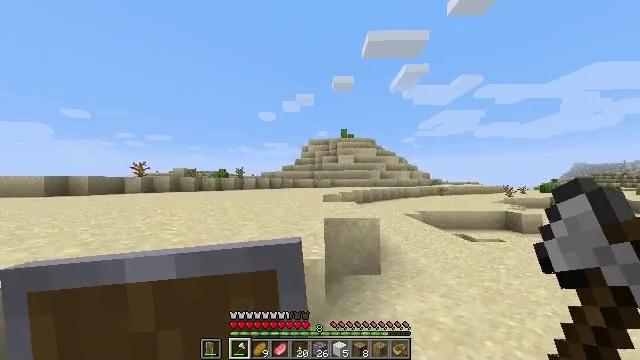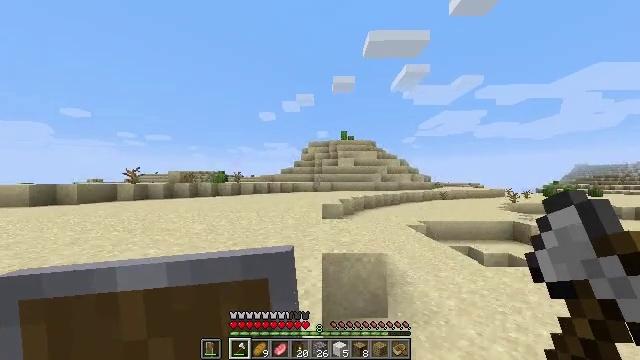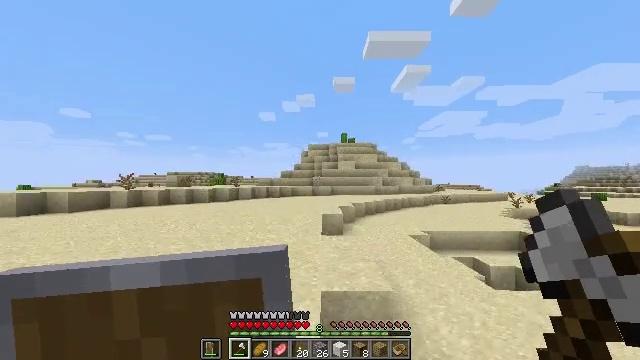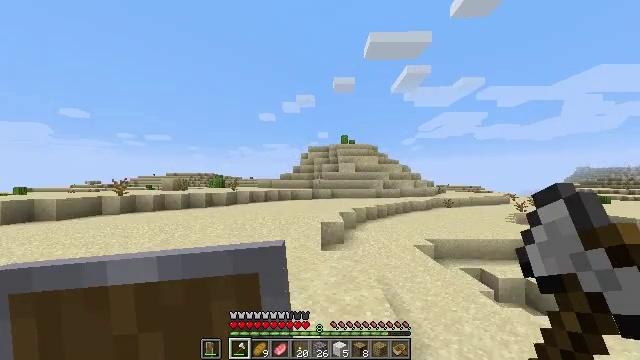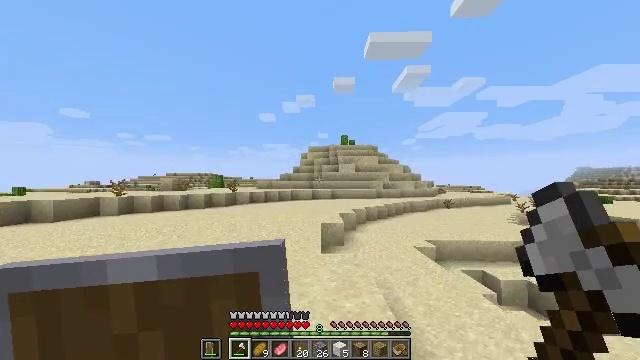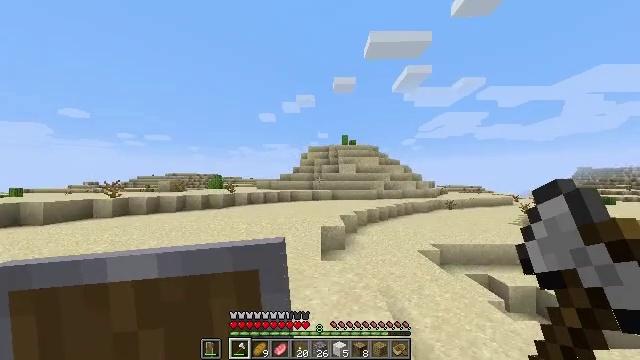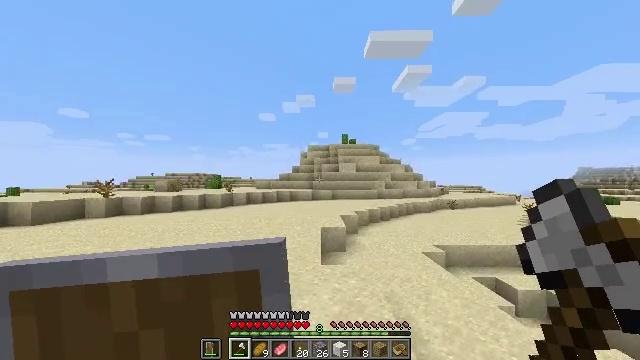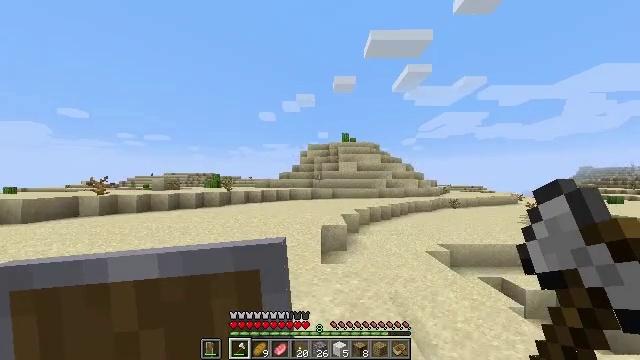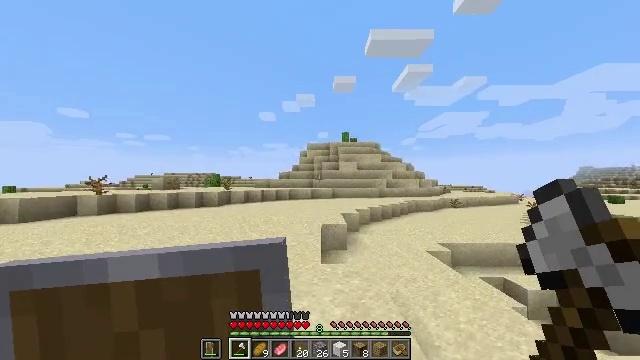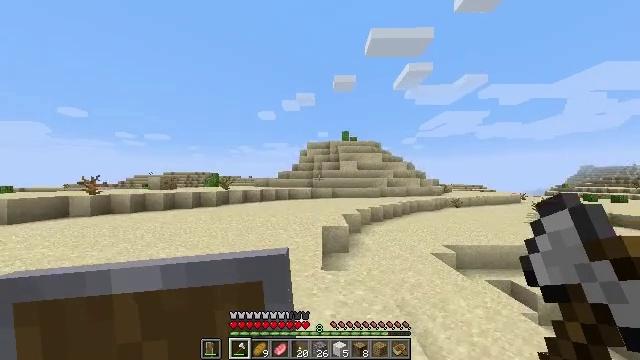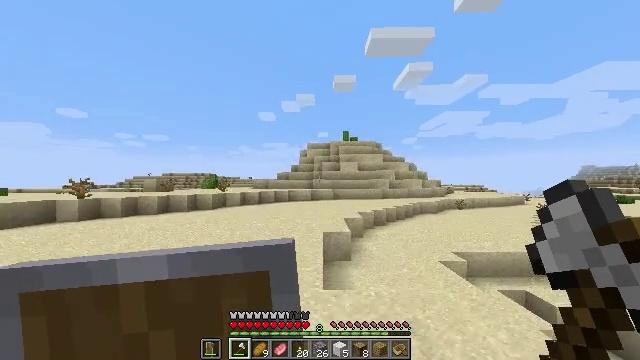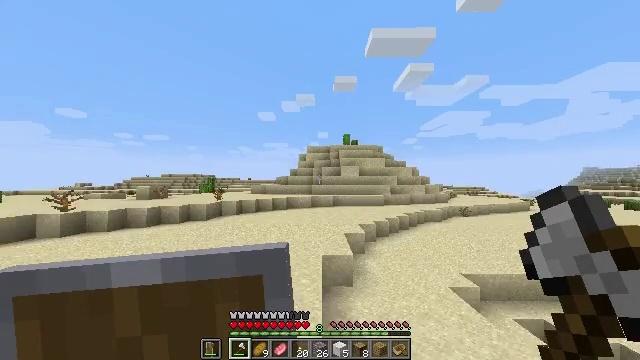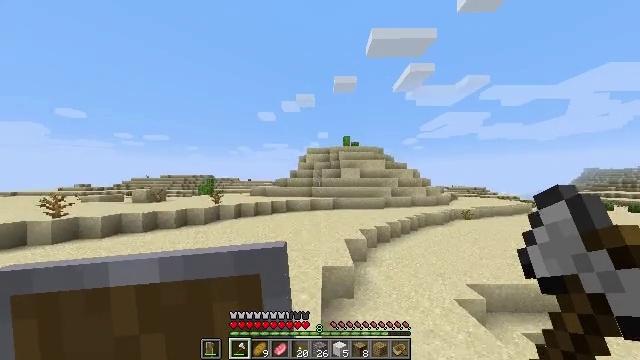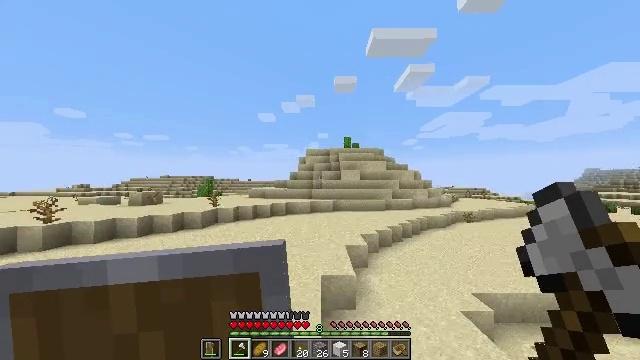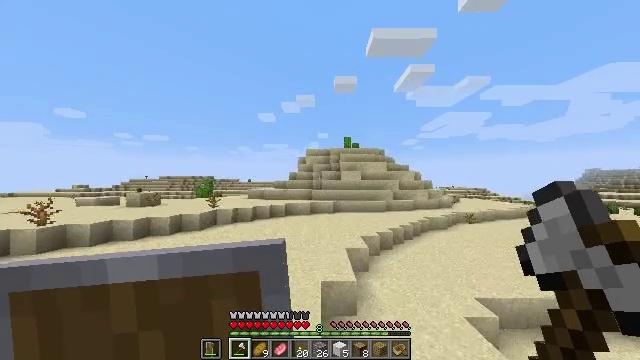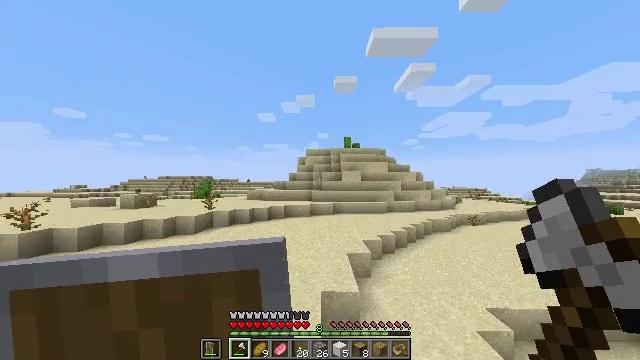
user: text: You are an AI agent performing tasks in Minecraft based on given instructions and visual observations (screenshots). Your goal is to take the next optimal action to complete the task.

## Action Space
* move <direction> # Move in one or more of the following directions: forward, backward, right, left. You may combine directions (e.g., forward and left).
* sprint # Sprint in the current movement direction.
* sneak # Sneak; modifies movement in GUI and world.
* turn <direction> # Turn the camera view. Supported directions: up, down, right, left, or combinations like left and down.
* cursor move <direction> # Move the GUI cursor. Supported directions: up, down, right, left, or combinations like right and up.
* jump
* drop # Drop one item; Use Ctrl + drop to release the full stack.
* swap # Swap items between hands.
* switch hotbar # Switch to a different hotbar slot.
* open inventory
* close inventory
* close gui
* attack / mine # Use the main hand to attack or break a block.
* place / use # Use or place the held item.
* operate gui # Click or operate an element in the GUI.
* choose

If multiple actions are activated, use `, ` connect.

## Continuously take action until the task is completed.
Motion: motion action
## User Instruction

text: Harvest the dead bush.
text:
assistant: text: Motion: move forward, jump
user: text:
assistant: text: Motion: move forward, jump
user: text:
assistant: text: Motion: move forward, jump
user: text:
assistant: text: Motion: move forward, jump
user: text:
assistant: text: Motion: move forward, jump
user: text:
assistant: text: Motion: move forward, jump
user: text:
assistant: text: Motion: move forward, jump
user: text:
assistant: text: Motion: move forward, jump
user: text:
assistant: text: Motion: move forward, jump
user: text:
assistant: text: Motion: move forward, jump
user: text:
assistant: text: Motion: move forward, jump
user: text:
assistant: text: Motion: move forward, jump
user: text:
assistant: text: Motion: move forward, jump
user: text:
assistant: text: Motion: move forward, jump
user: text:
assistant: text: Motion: move forward, jump
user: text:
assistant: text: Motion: move forward, jump
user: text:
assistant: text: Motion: move forward, jump
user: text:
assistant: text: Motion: move forward, jump
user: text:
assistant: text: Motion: move forward
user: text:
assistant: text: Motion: move forward
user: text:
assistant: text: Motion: move forward
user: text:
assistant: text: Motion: move forward
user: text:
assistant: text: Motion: move forward
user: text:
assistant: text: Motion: move forward
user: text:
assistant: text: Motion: move forward
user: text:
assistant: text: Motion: move forward
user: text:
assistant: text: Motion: move forward
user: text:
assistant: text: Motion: move forward
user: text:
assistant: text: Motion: move forward
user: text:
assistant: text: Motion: move forward